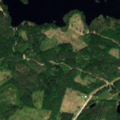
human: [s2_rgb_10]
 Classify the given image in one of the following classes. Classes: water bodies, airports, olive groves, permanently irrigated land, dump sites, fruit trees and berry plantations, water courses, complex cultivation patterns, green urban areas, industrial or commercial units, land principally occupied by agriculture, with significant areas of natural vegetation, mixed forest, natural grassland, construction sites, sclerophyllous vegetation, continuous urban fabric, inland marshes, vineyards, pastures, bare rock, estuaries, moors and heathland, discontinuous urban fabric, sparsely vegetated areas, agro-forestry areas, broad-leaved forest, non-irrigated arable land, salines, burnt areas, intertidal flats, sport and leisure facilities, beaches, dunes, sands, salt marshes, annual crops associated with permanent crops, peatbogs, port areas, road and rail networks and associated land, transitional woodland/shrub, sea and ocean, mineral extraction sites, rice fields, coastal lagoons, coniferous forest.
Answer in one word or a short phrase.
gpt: coniferous forest, mixed forest, transitional woodland/shrub, water bodies